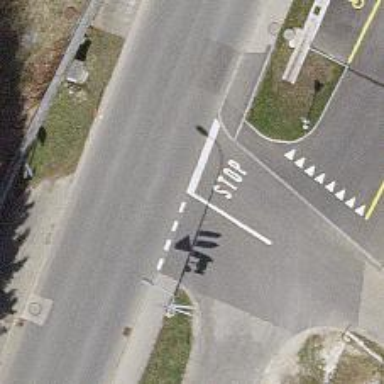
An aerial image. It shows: Road with stop sign.